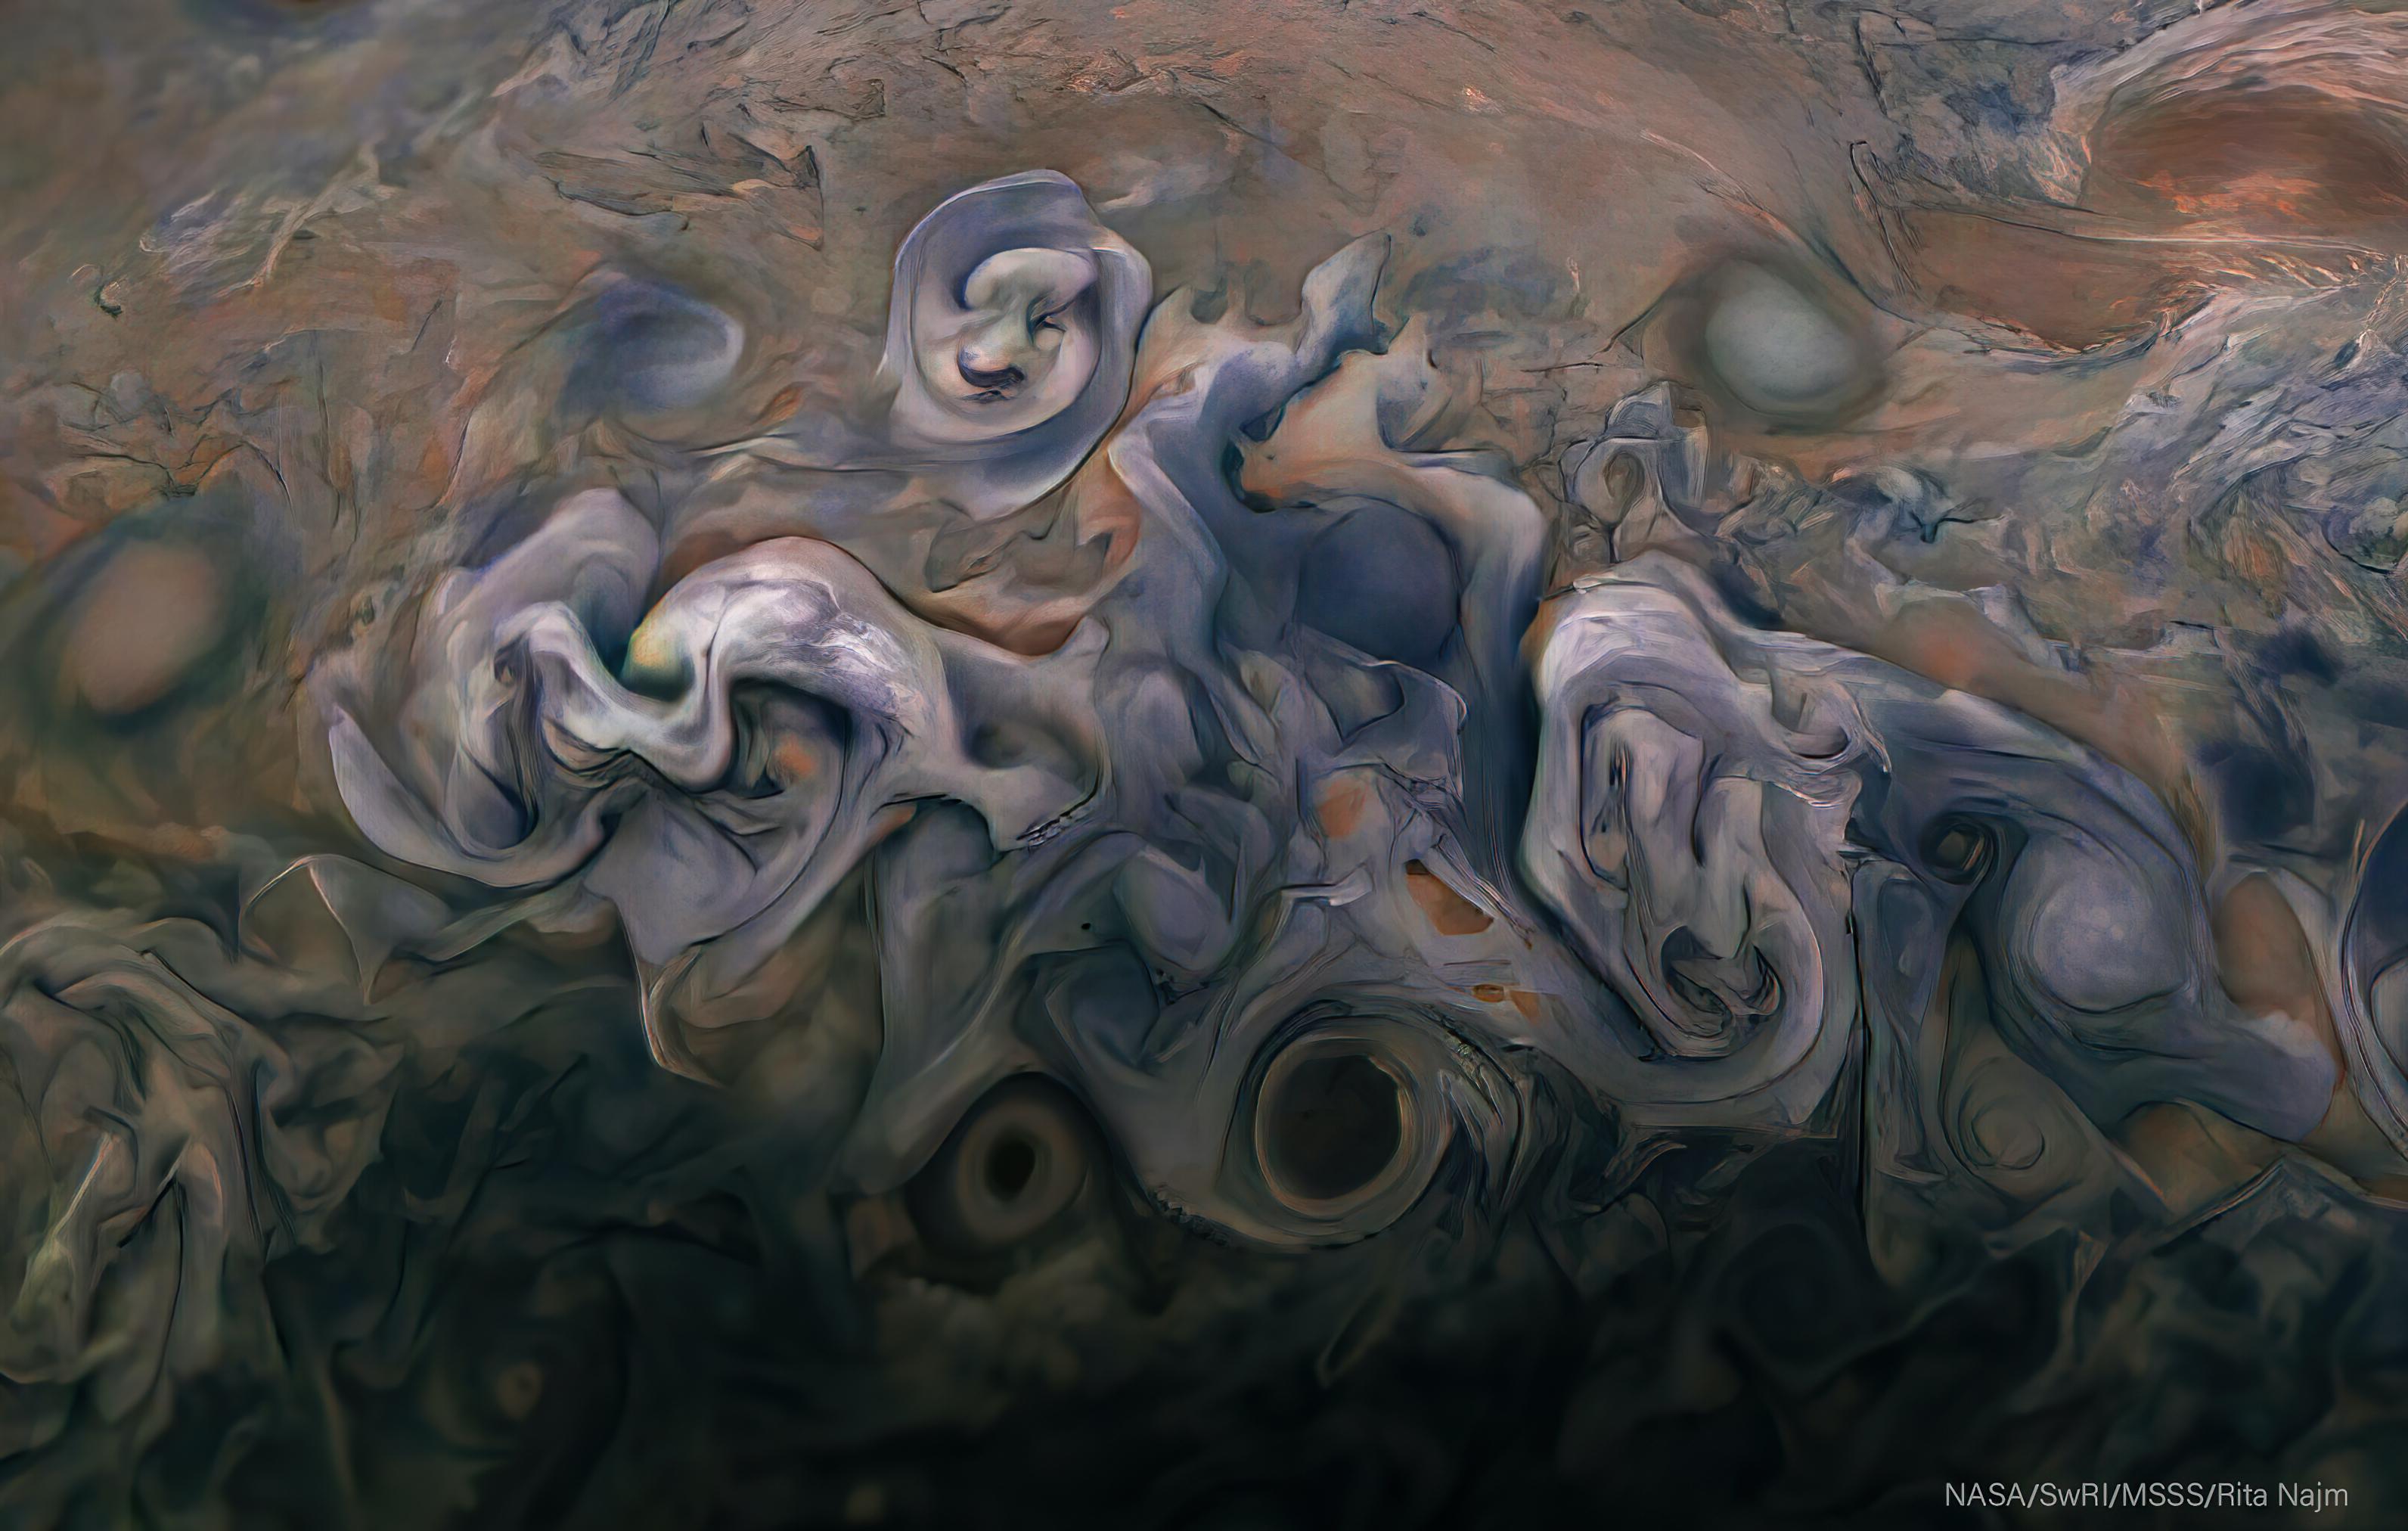
Roses on Jupiter Juno, Jupiter